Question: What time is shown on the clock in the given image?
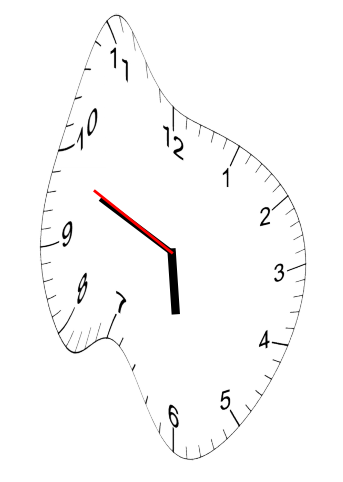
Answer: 05:48:49